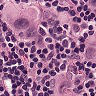
Metastatic tissue present: yes